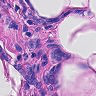
Metastatic tissue present: yes